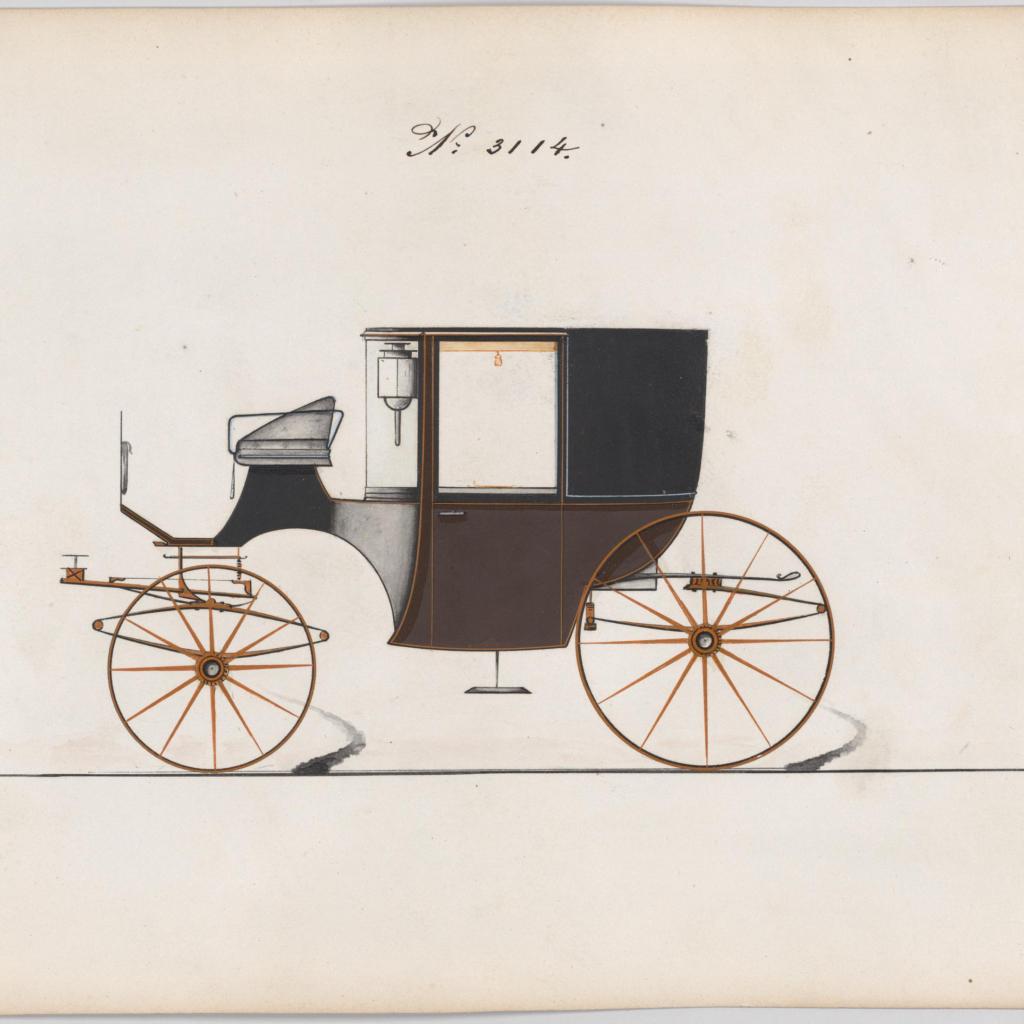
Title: Design for Coupé, no. 3114
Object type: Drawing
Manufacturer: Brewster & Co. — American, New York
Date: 1875
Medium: Pen and black ink, watercolor and gouache with gum arabic
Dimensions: sheet: 7 1/8 x 9 5/8 in. (18.1 x 24.4 cm)
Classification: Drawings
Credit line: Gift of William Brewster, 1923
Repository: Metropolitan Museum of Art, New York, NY